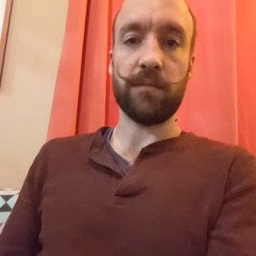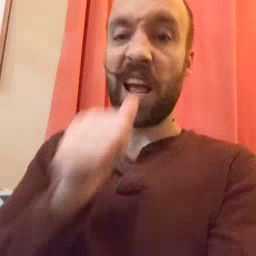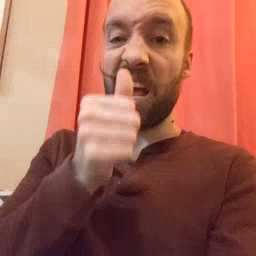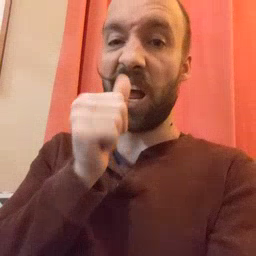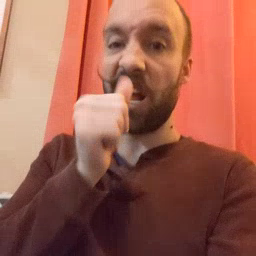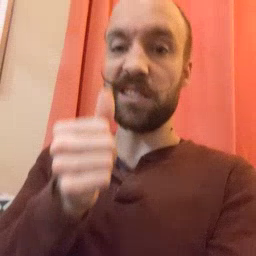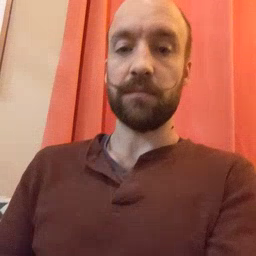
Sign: nuts